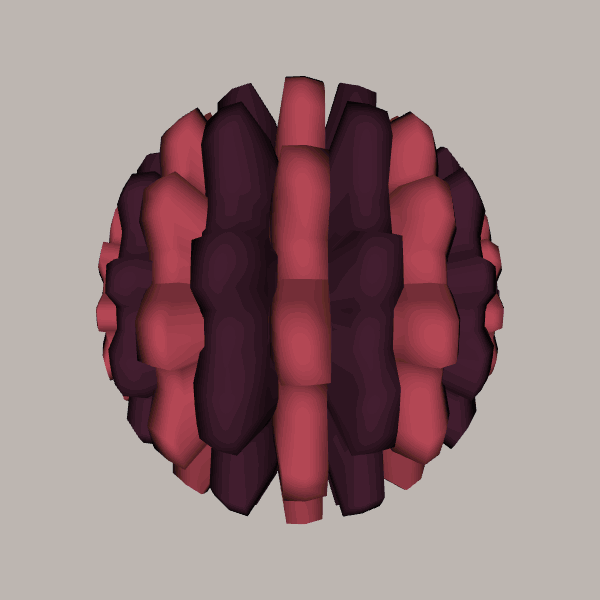
Background: light